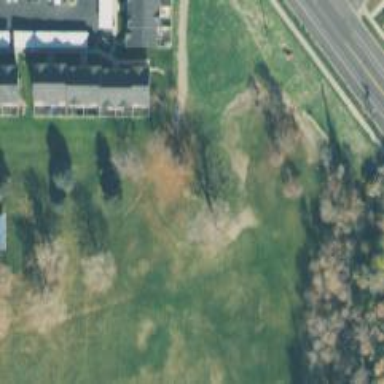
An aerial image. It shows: Disc golf hole.